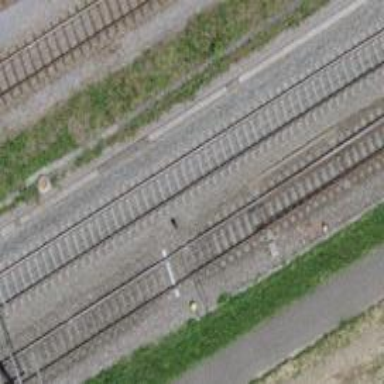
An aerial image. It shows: Single-track electrified railway with contact line.